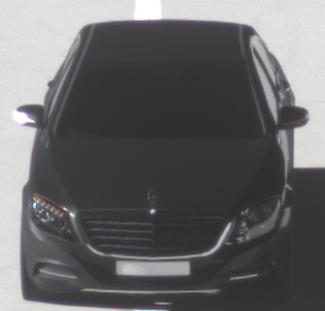
Make: Mercedes-Benz
Model: S 400 HYBRID
Detailed model: S-Class (222) Limousine
Model produced from: 2013/05
Model produced until: 2015/04
Doors: 4
Color: black
Road condition: dry road
Daytime: morning or afternoon
Contrast: high contrast